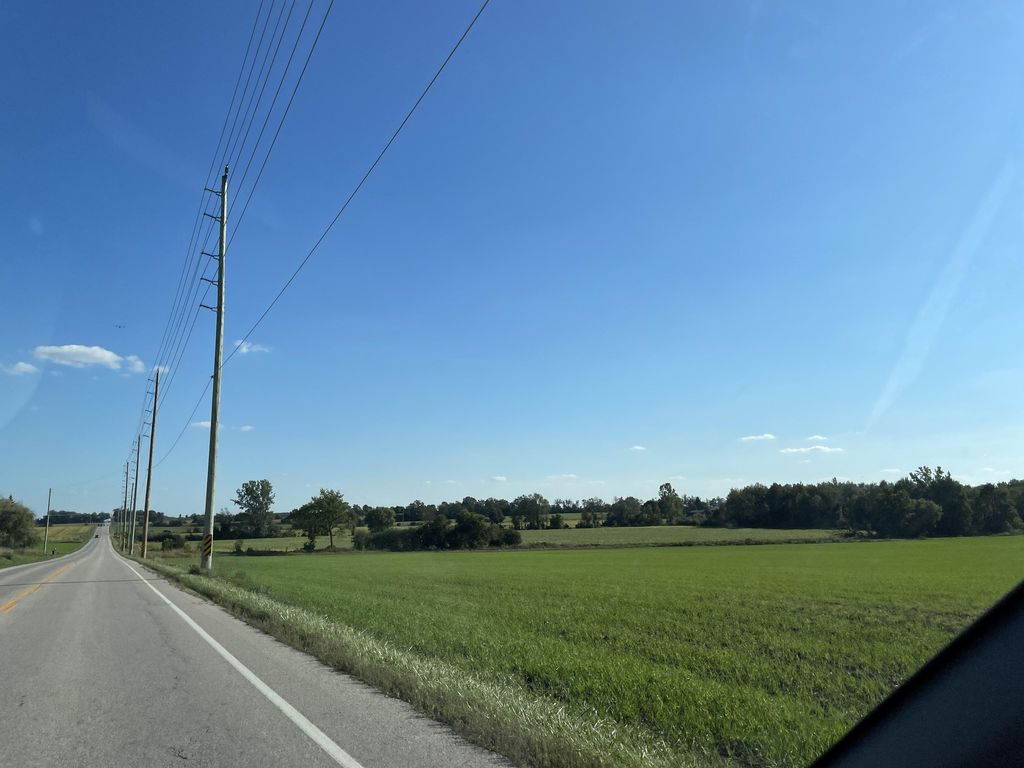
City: kitchener-waterloo